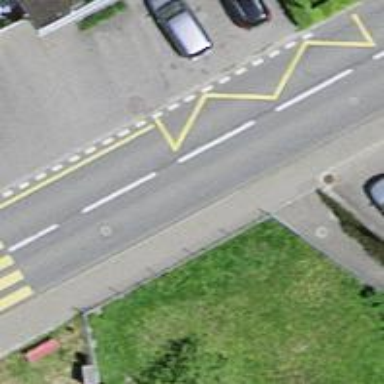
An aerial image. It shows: Bus stop equipped with public transport stop position.